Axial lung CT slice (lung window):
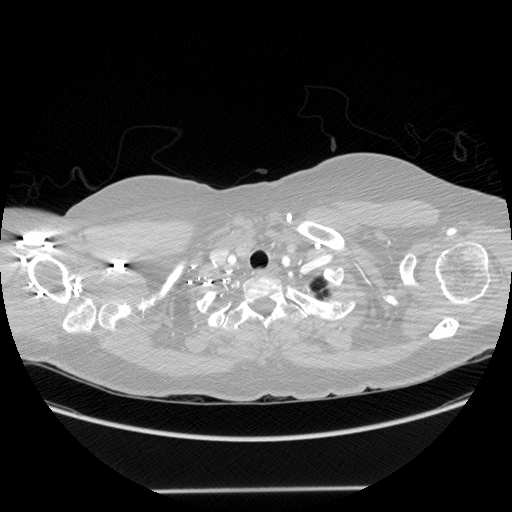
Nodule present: no